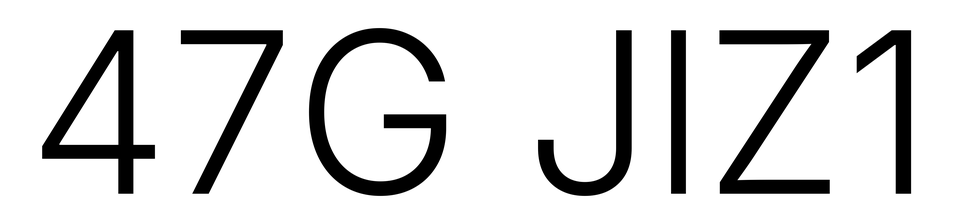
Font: Inter_Light